【题型】解答题　【知识点】解析几何　【难度】hard
(2025·上海松江·二模) 已知椭圆 \(\Gamma: \frac{x^2}{a^2} + \frac{y^2}{b^2} = 1\) (\(a > b > 0\)) 的左右焦点分别为 \(F_1, F_2\)，上下顶点分别为 \(B_1, B_2\)。\(\triangle B_2F_1F_2\) 是面积为 \(\sqrt{3}\) 的正三角形，过焦点的直线交椭圆 \(\Gamma\) 于 \(P\)、\(Q\) 两点（\(P\)、\(Q\) 分别在第一、四象限）。

(1) 求椭圆 \(\Gamma\) 的离心率；

(2) 已知点 \(M(0, m)\)，\(m > 0\)，求椭圆 \(\Gamma\) 上的动点 \(R\) 到点 \(M\) 的最大距离；

(3) 求四边形 \(B_1B_2QP\) 面积的取值范围。
【解答】
【详解】
(1) 如图，设椭圆 \(C\) 的焦距为 \(|F_1F_2| = 2c\ (c>0)\)，则 \(|OF_2| = c\)，

因为 \(|OB_2| = b\)，所以在 \(\text{Rt}\triangle B_2OF_2\) 中 \(|B_2F_2| = a\)，
又因为 \(\triangle B_1F_1F_2\) 为正三角形，所以 \(|B_2F_2| = 2|OF_2|\)，即 \(a = 2c\)，
所以椭圆的离心率 \(e = \frac{c}{a} = \frac{1}{2}\)。

(2) 由于正三角形 \(F_1F_2B_1\) 的面积为 \(\sqrt{3}\)，得到
\[
\begin{cases}
\frac{\sqrt{3}}{2} = \frac{1}{2}|F_1F_2|b = bc \\
b = \frac{\sqrt{3}}{2} \times 2c = \sqrt{3}c
\end{cases},
\]
解得 \(c = 1\)，\(b = \sqrt{3}\)，又 \(a^2 = c^2 + b^2\)，得到 \(a = 2\)，故椭圆方程为 \(\frac{x^2}{4} + \frac{y^2}{3} = 1\)。

设 \(R(x,y)\)，且 \(\frac{x^2}{4} + \frac{y^2}{3} = 1\)，即 \(x^2 = 4 - \frac{4y^2}{3}\)，
\[
|RM|^2 = x^2 + (y - m)^2 = 4 - \frac{4y^2}{3} + y^2 - 2my + m^2 = -\frac{1}{3}y^2 - 2my + m^2 + 4,
\]
其对称轴为 \(y = -3m < 0\)，而 \(-\sqrt{3} \leq y \leq \sqrt{3}\)，当 \(-3m \leq -\sqrt{3}\)，即 \(m \geq \frac{\sqrt{3}}{3}\) 时，
\(|RM|^2\) 在 \(y = -\sqrt{3}\) 时取得最大值，
\(|RM|_{\max} = m + \sqrt{3}\)；

当 \(0 > -3m > -\sqrt{3}\)，即 \(0 < m < \frac{\sqrt{3}}{3}\) 时，

\(|RM|^2\) 在 \(y = -3m\) 时取得最大值，\(|RM|_{\max} = 2\sqrt{m^2 + 1}\)。

综上，当 \(0 < m < \frac{\sqrt{3}}{3}\) 时，最大距离为 \(2\sqrt{m^2 + 1}\)；当 \(m \geq \frac{\sqrt{3}}{3}\) 时，最大距离为 \(m + \sqrt{3}\)。

（3）设直线 \(PQ\) 的方程为 \(x = my + 1\)，\(P(x_1, y_1)\)，\(Q(x_2, y_2)\)，

联立
\[
\begin{cases}
x = my + 1 \\
\frac{x^2}{4} + \frac{y^2}{3} = 1
\end{cases}
\]
消去 \(x\) 整理得 \((3m^2 + 4)y^2 + 6my - 9 = 0\)，

则 \(\Delta > 0\)，\(y_1 + y_2 = -\frac{6m}{3m^2 + 4}\)，\(y_1y_2 = -\frac{9}{3m^2 + 4}\)。

因为点 \(P, Q\) 分别在第一、四象限，

所以
\[
\begin{cases}
x_1 + x_2 > 0 \\
x_1 \cdot x_2 > 0
\end{cases}
\quad \text{即} \quad
\begin{cases}
m(y_1 + y_2) + 2 > 0 \\
m^2y_1y_2 + m(y_1 + y_2) + 1 > 0
\end{cases}
\]

故
\[
\begin{cases}
\frac{-6m^2}{3m^2 + 4} + 2 > 0 \\
\frac{-9m^2}{3m^2 + 4} - \frac{6m^2}{3m^2 + 4} + 1 > 0
\end{cases}
\]
解得 \(-\frac{\sqrt{3}}{3} < m < \frac{\sqrt{3}}{3}\)，

得到四边形 \(B_1B_2QP\) 的面积为 \(S = S_{\triangle OB_1P} + S_{\triangle OB_2Q} + S_{\triangle OPQ}\)，

\[
= \frac{1}{2}|OB_1| \cdot x_1 + \frac{1}{2}|OB_2| \cdot x_2 + \frac{1}{2}|OF_2| \cdot |y_1 - y_2|,
\]

因为 \(|B_1B_2| = 2\sqrt{3}\)，\(x_1 = my_1 + 1\)，\(x_2 = my_2 + 1\)，

所以
\[
S = \frac{\sqrt{3}}{2}m(y_1 + y_2) + \sqrt{3} + \frac{1}{2}\sqrt{(y_1 + y_2)^2 - 4y_1y_2} = \frac{4\sqrt{3} + 6\sqrt{m^2 + 1}}{3m^2 + 4},
\]

令 \(t = 4\sqrt{3} + 6\sqrt{m^2 + 1}\)，\(4\sqrt{3} + 6 \leq t < 8\sqrt{3}\)，则
\[
S = \frac{t}{\frac{1}{12}t^2 - \frac{2\sqrt{3}}{3}t + 5} = \frac{1}{\frac{t}{12} + \frac{5}{t} - \frac{2\sqrt{3}}{3}},
\]

因为 \(4\sqrt{3} + 6 > 2\sqrt{15}\)，所以 \(y = \frac{t}{12} + \frac{5}{t}\) 在 \([4\sqrt{3} + 6, 8\sqrt{3})\) 上单调递增，

故 \(S \in \left( \frac{8\sqrt{3}}{5}, \frac{3}{2} + \sqrt{3} \right]\)，即四边形 \(B_1B_2QP\) 面积的取值范围为 \(\left( \frac{8\sqrt{3}}{5}, \frac{3}{2} + \sqrt{3} \right]\)。

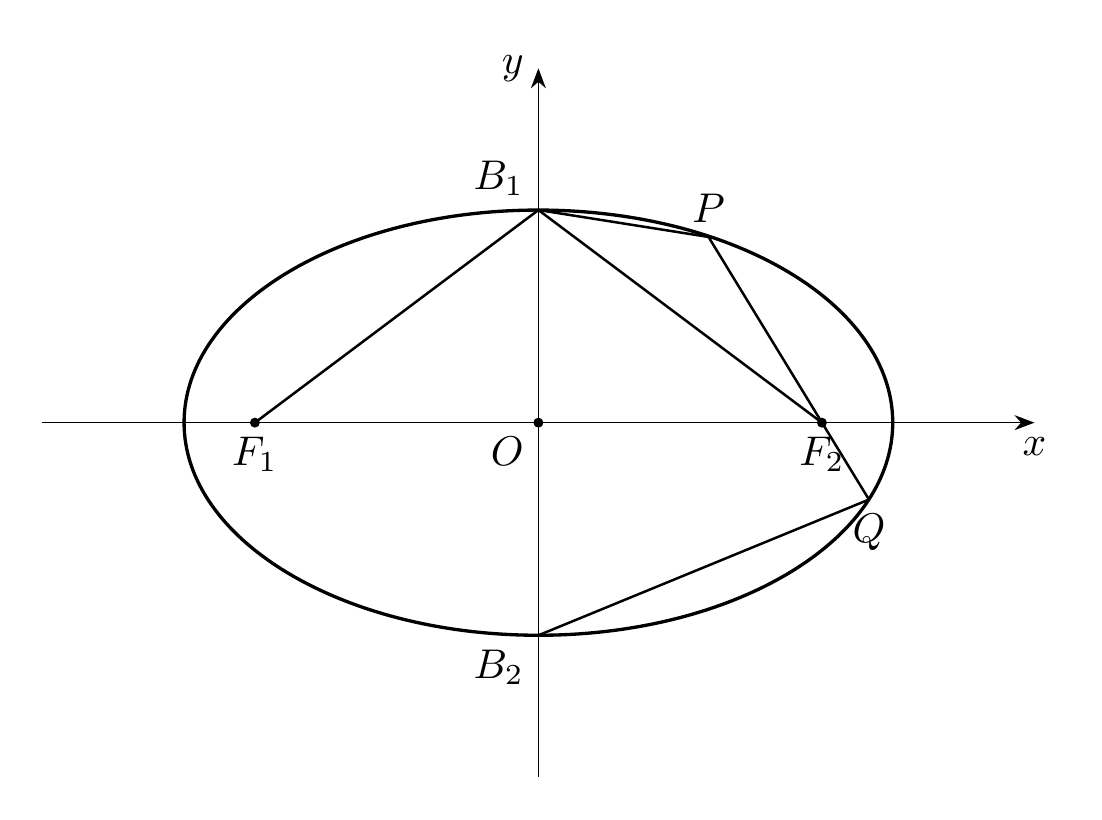